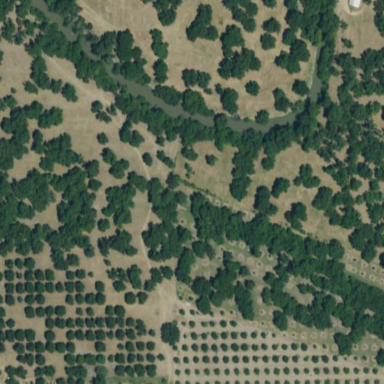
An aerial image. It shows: Orchard.